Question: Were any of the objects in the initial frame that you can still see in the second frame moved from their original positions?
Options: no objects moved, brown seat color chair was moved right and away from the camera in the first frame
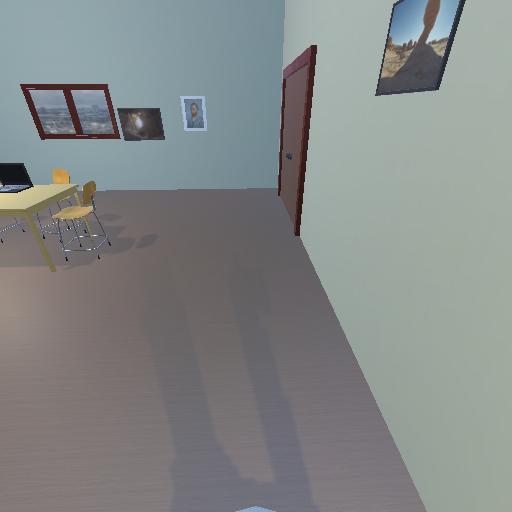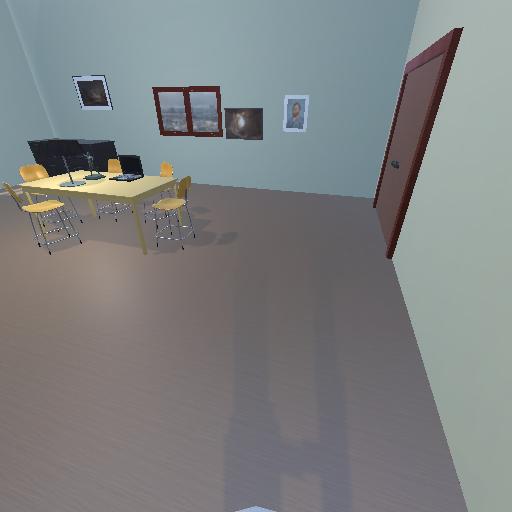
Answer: no objects moved